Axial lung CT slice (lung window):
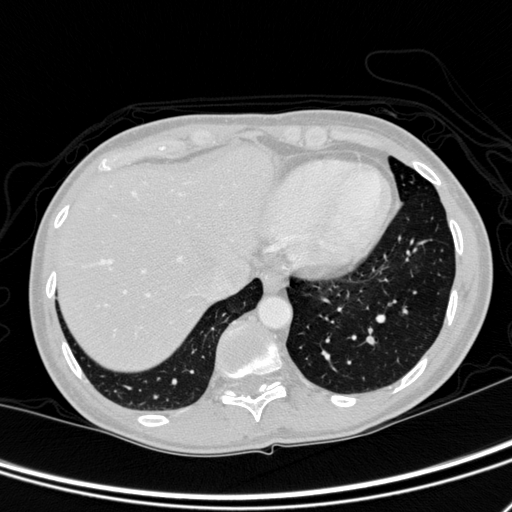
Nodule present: no